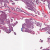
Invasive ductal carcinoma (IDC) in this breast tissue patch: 0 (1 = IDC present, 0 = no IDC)